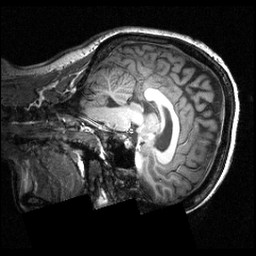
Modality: T1w
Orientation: sagittal
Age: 26
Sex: female
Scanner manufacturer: siemens
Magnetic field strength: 3.951 T
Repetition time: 1.5 s
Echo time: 0.00335 s